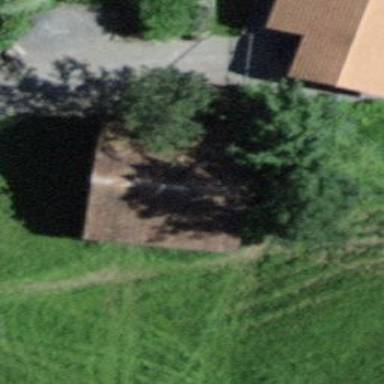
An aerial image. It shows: Rural barn.